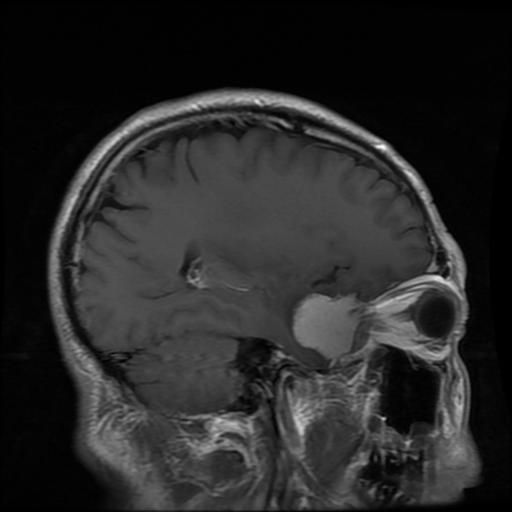
Label: meningioma